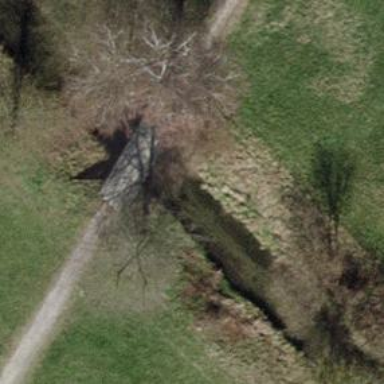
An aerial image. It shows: Concrete path on bridge.